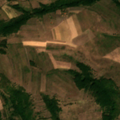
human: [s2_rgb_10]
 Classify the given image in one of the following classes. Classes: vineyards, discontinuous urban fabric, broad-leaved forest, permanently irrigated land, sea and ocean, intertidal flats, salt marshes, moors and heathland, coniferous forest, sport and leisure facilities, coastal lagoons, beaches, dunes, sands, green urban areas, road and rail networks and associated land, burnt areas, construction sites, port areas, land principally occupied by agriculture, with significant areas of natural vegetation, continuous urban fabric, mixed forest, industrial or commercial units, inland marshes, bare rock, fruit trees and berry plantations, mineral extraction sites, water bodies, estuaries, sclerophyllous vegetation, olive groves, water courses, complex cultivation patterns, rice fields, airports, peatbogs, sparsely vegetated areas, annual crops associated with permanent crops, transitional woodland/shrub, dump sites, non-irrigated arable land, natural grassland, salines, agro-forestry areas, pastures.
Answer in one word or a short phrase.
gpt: complex cultivation patterns, land principally occupied by agriculture, with significant areas of natural vegetation